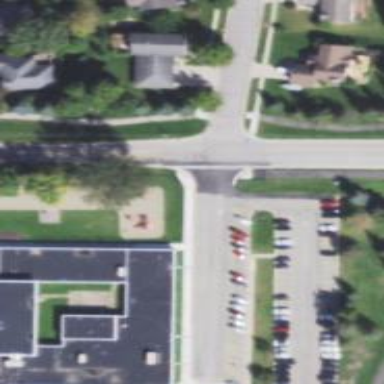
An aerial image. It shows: Asphalt driveway designated for school use.